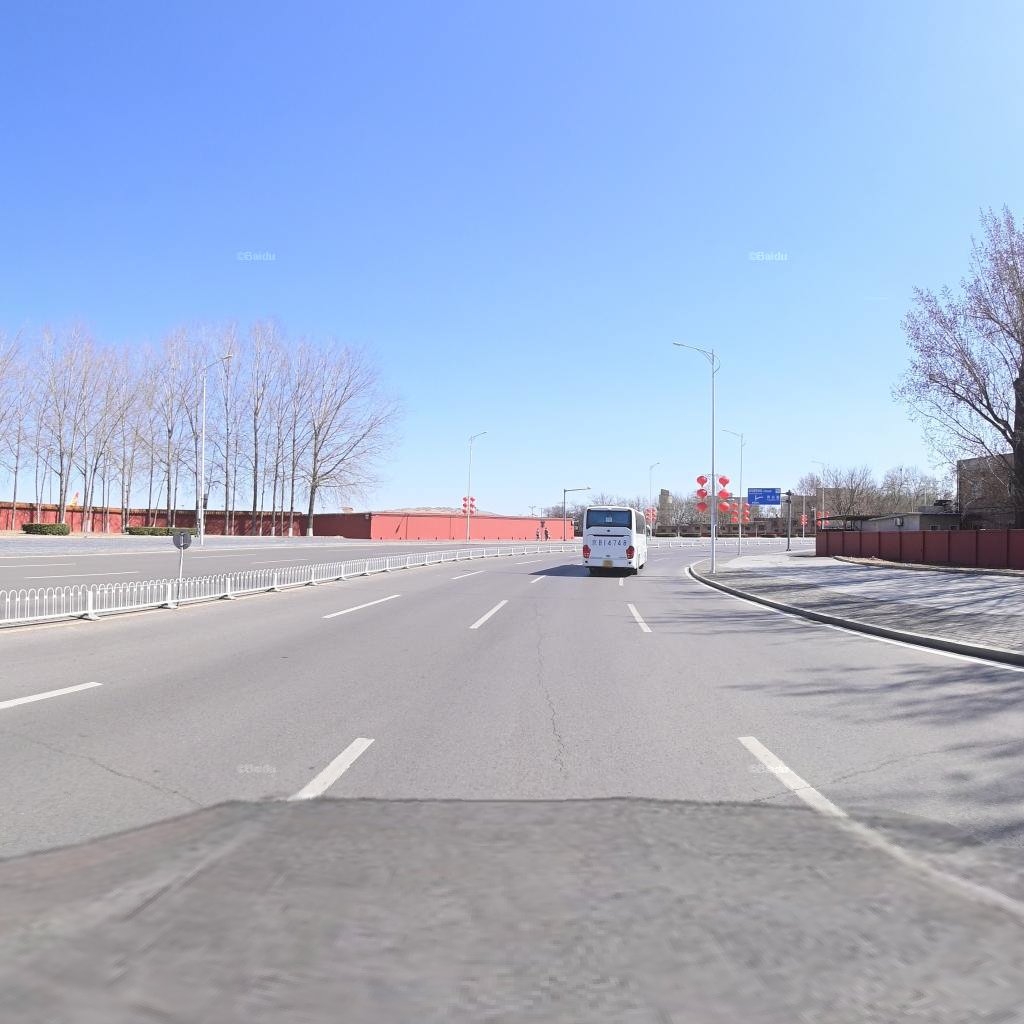
Region: Chaoyang
Road damage annotations: transverse crack, longitudinal crack, transverse crack